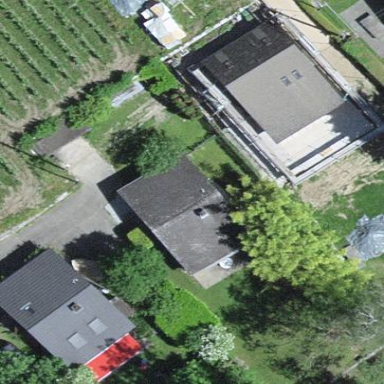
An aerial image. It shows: Residential building.